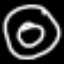
Label: donut